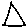
Label: triangle